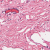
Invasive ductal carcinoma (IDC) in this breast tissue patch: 0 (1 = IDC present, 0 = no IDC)